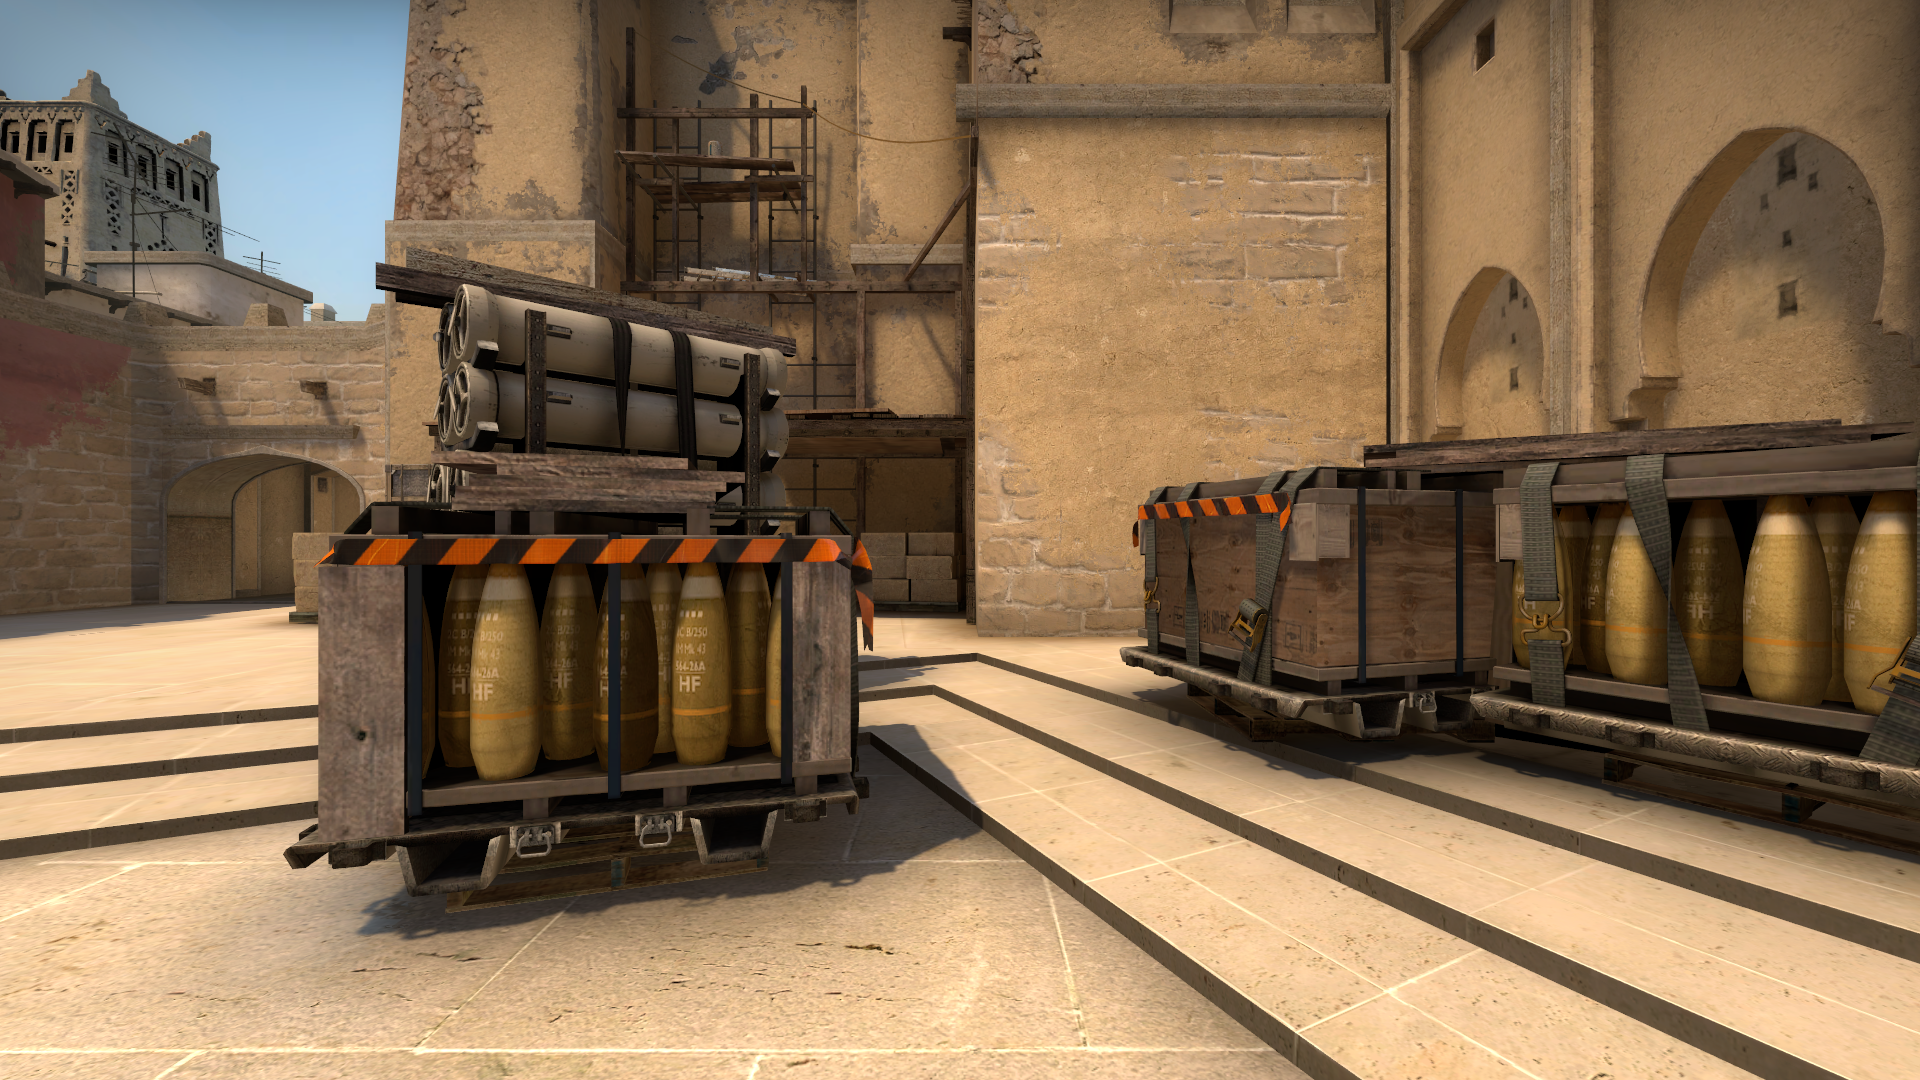
Map: de_mirage